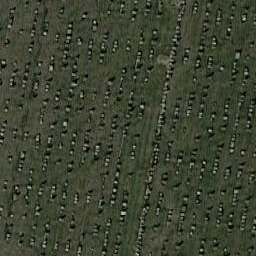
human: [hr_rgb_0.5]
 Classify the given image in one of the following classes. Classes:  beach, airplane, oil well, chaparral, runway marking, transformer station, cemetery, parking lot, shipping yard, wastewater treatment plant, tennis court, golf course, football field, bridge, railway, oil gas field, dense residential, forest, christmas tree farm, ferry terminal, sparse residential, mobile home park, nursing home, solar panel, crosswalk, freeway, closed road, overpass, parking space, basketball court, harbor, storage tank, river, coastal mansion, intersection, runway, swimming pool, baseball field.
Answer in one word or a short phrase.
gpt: cemetery